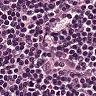
Metastatic tissue present: no